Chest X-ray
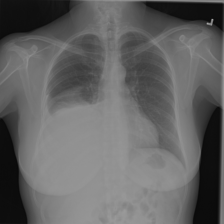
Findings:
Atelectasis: negative
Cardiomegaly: negative
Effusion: negative
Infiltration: negative
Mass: negative
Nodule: negative
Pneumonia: negative
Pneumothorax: positive
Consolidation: negative
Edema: negative
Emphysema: negative
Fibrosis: negative
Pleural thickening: negative
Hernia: negative